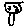
Label: tree